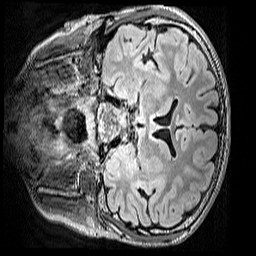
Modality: FLAIR
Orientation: coronal
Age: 11
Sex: male
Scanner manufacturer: siemens
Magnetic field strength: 3 T
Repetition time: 5 s
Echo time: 0.388 s